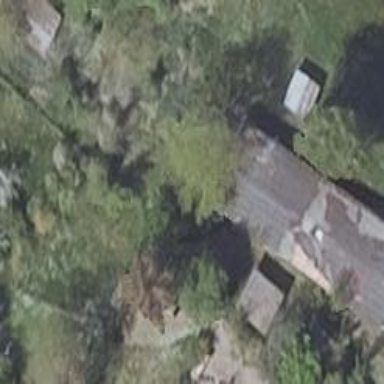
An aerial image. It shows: Cowshed building.